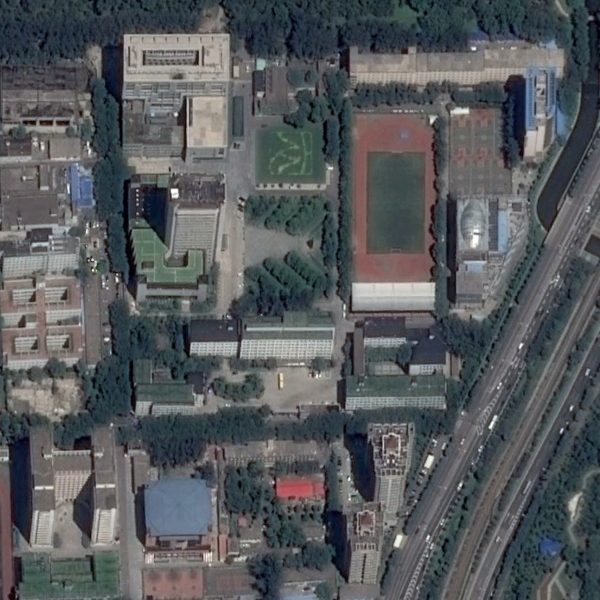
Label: School